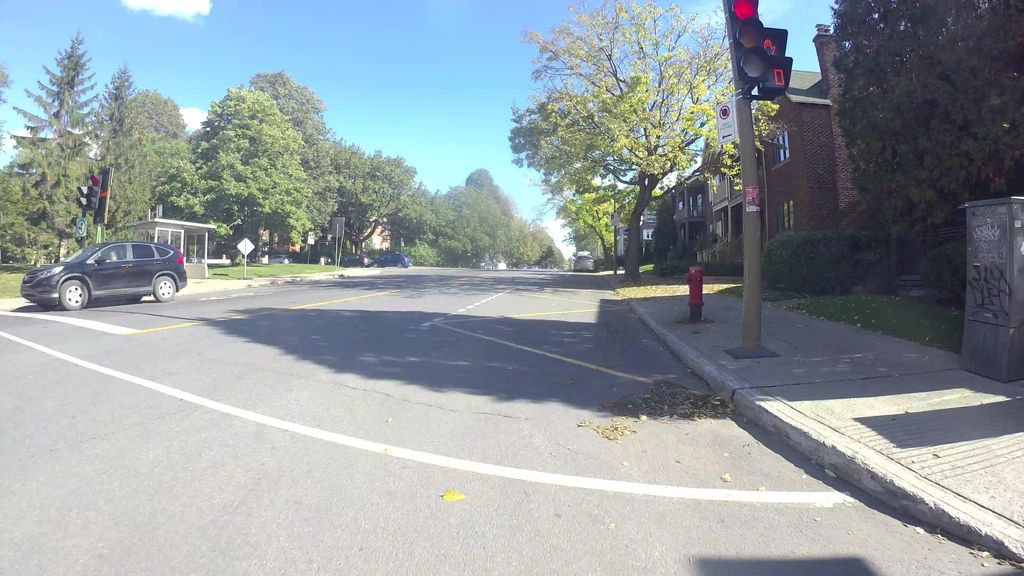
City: montreal